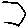
Label: hexagon